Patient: sex F, age 31
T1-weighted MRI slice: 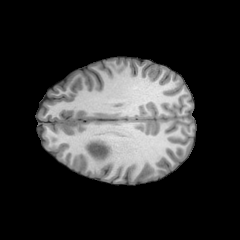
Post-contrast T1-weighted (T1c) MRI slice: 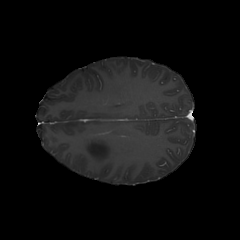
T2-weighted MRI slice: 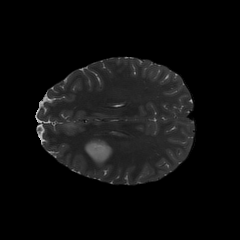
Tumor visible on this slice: yes
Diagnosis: Astrocytoma, IDH-mutant
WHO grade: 2